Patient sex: F
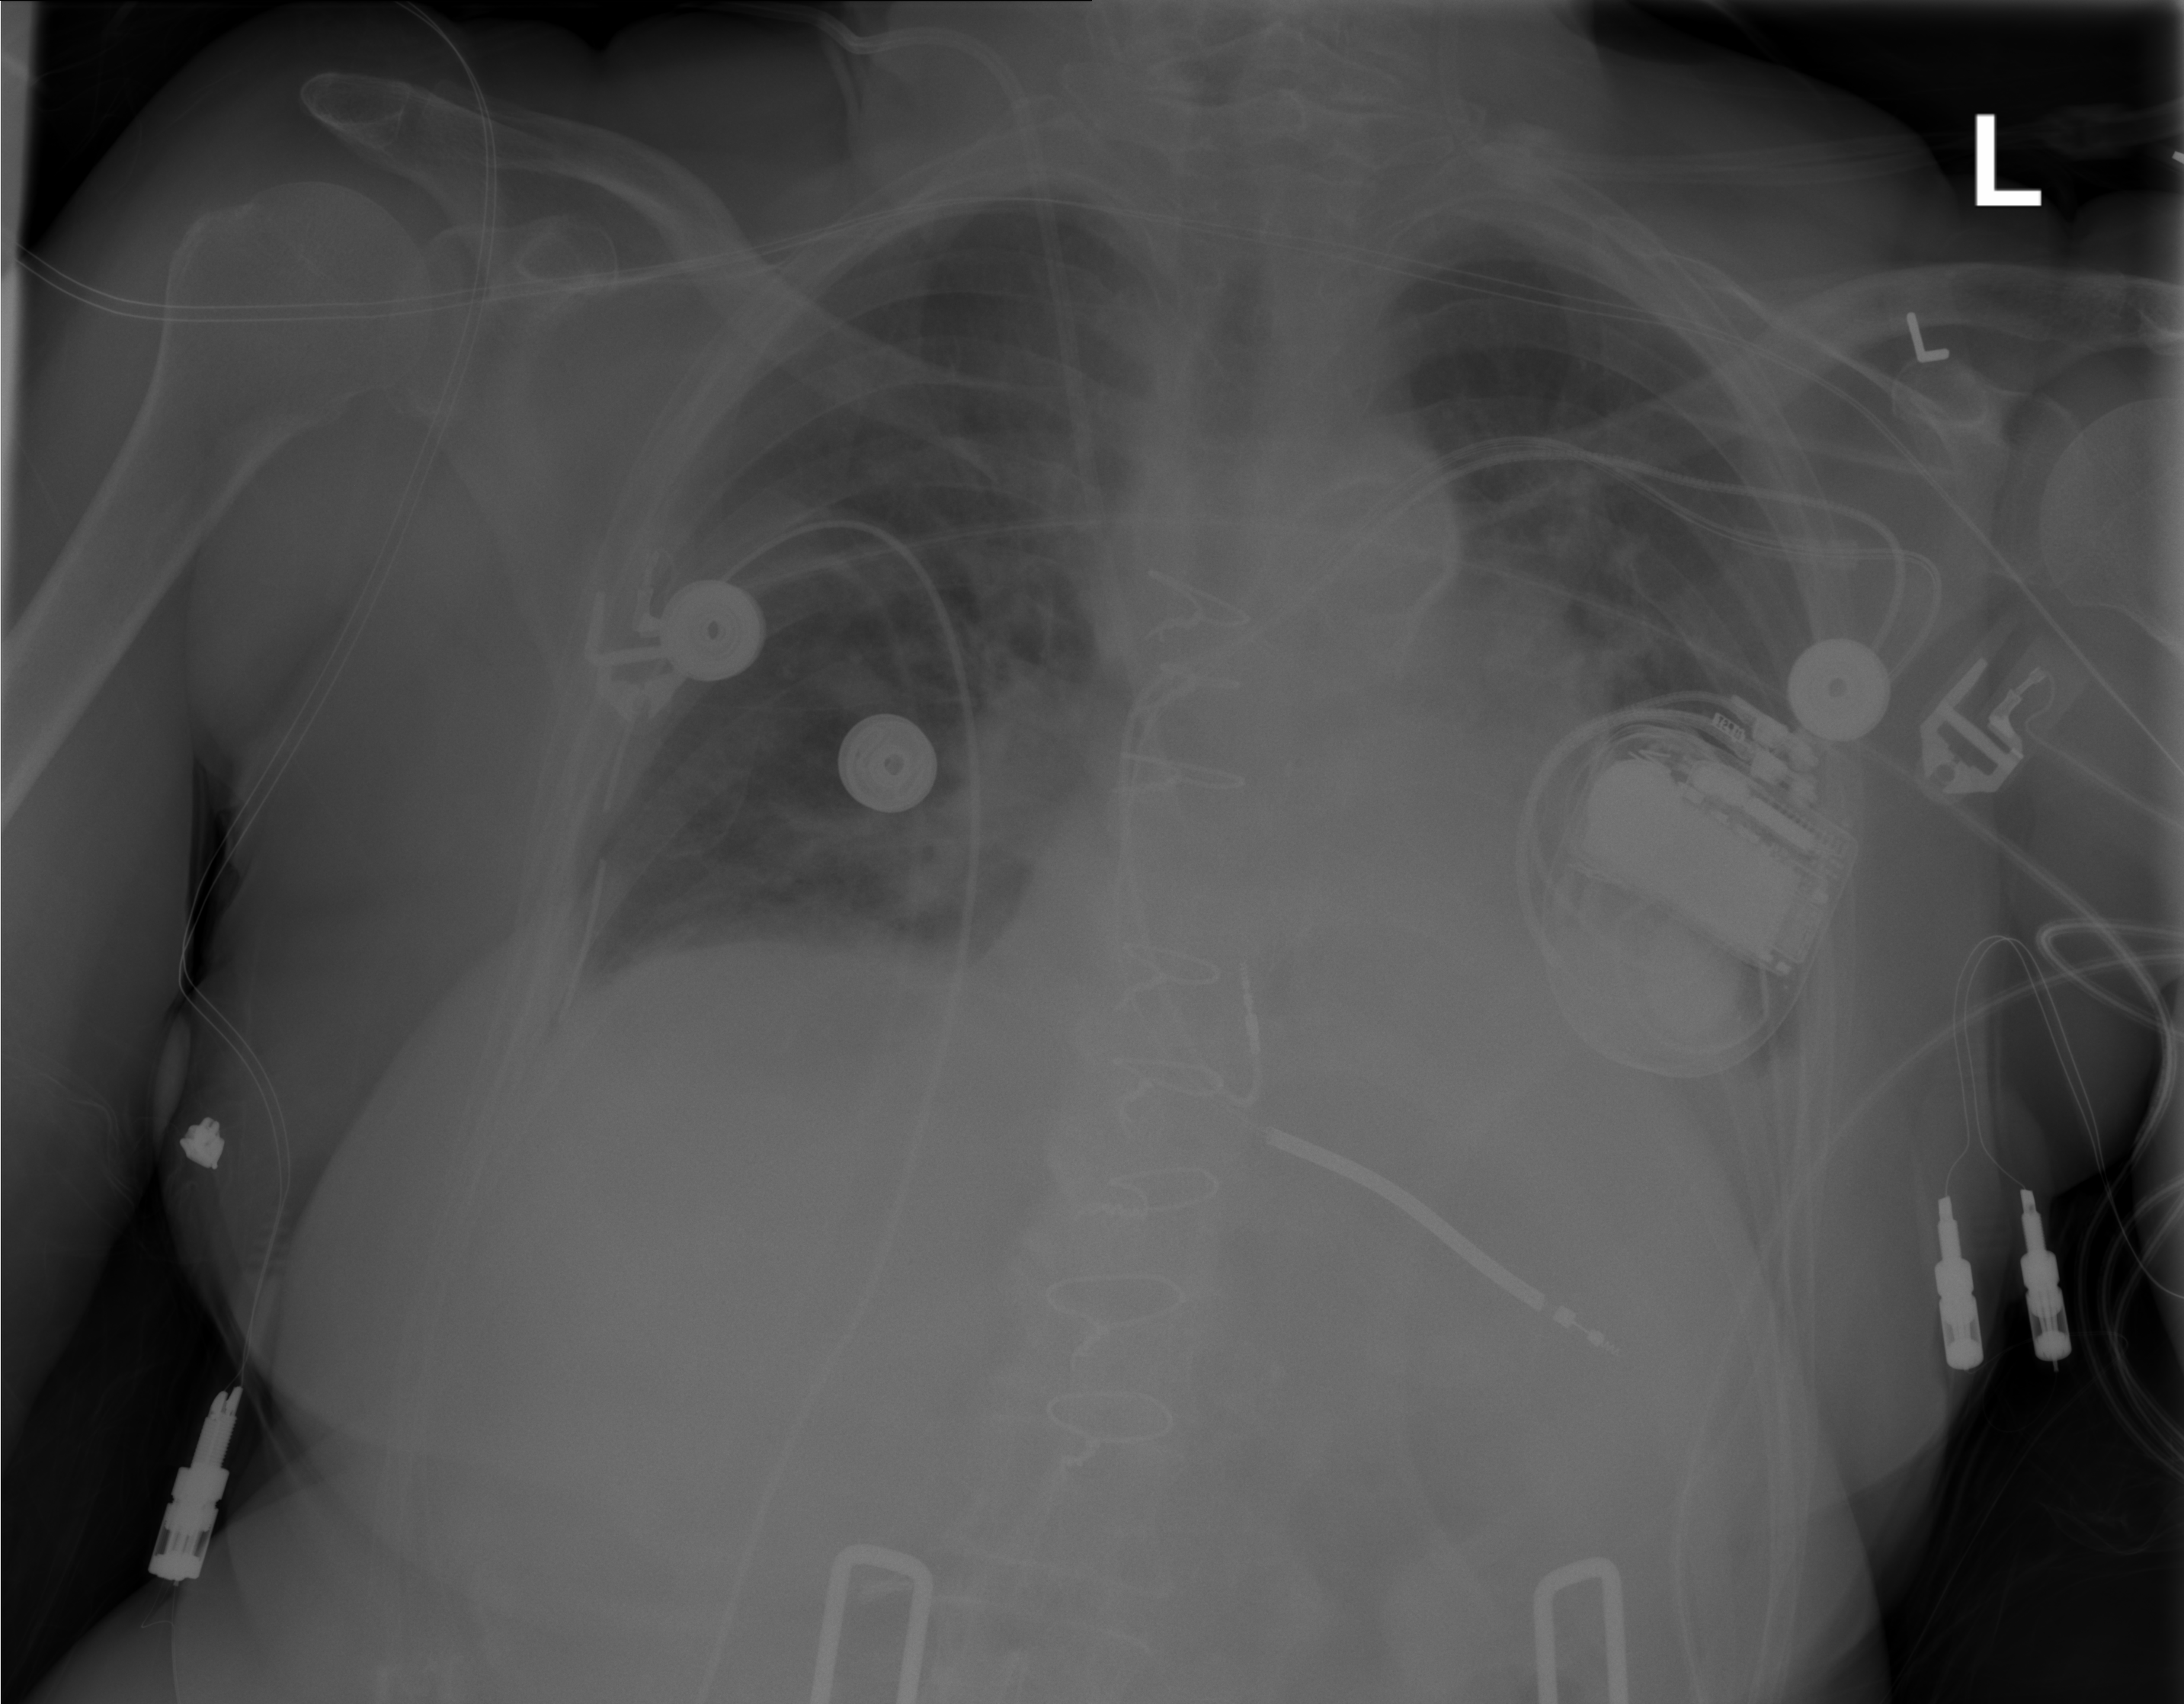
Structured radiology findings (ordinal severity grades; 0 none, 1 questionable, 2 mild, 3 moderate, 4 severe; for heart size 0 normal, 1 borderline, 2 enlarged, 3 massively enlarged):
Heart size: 0
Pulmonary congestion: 1
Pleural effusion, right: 0
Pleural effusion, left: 2
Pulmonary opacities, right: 0
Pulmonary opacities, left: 0
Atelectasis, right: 2
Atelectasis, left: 2